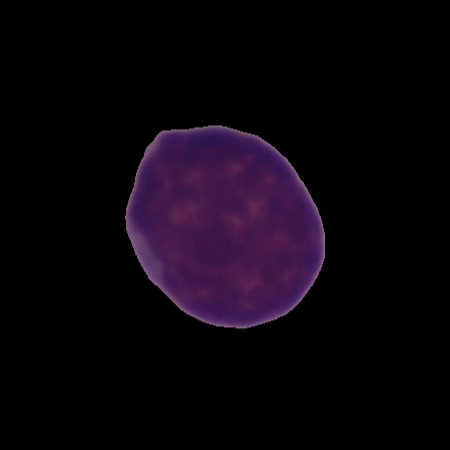
Label: cancer